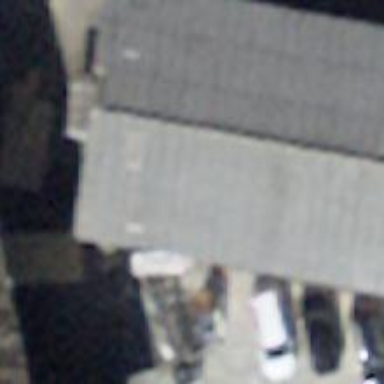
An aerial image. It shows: Industrial building.